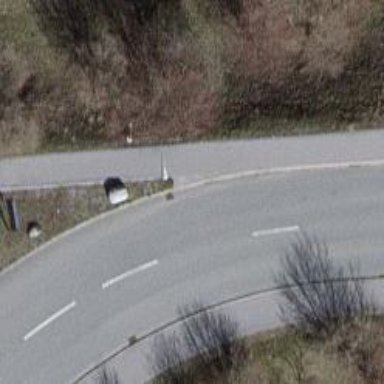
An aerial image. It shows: Sidewalk along the footway.